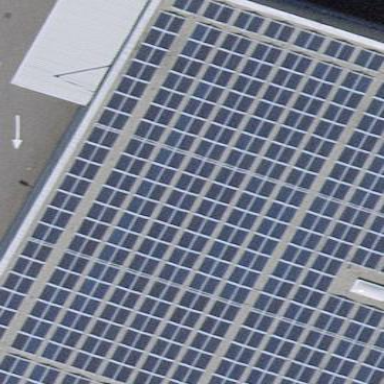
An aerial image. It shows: Solar photovoltaic panel generator.